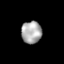
Tissue: lung
Cell type: Epithelial cells
Senescence score: 0.2387
Nuclear area (px): 440
Mean DAPI intensity: 171.452